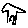
Label: house